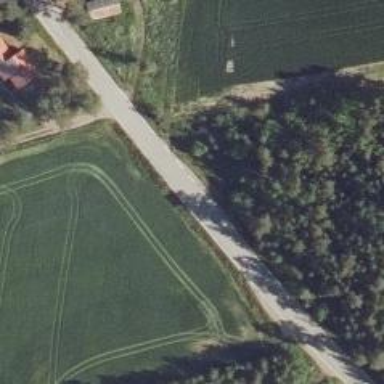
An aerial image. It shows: Tertiary road.